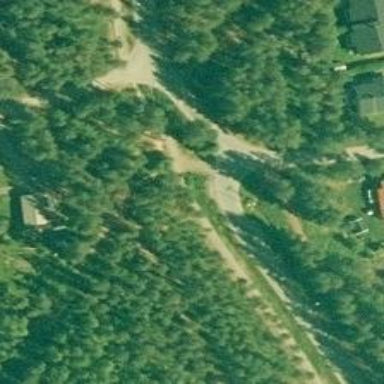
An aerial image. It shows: Cycleway.